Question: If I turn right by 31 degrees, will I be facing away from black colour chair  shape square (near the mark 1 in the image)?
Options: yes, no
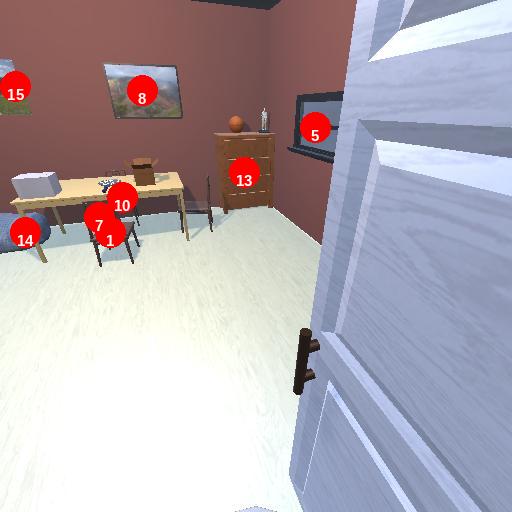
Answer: yes